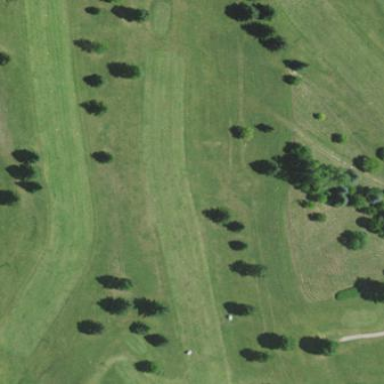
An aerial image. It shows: Golf fairway surrounded by grass.